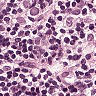
Metastatic tissue present: no